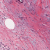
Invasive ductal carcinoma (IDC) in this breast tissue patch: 1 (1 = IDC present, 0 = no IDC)